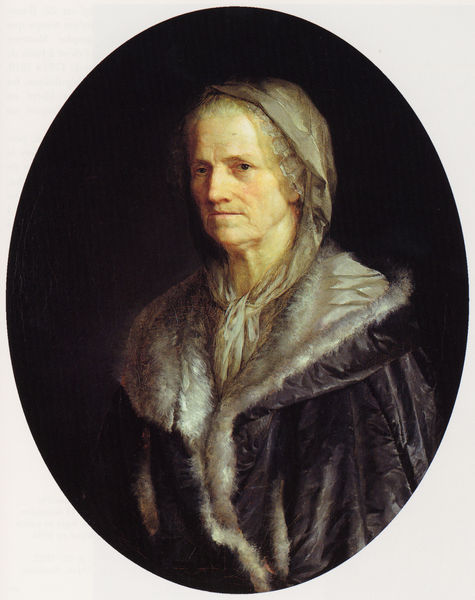
Titel: Madame Simon, née Anne-Christine Dunebier, Madame Simon, geborene Anne-Christine Dunebier
Künstler: Pierre Paul Prudhon
Standort: Karlsruhe
Institution: Staatliche Kunsthalle Karlsruhe
Schlagwörter: blau, dunkel, gemälde, himmel, kopf, schatten, umhang, weiß, braun, frau, grau, haar, hell, hintergrund, mund, nacht, nase, ohr, profil, schwarz, stirn, zeichnung, blick, dame, schal, schleier, tuch, haube, malerei, alt, jacke, alte, augen, barock, blass, falten, gesicht, inkarnat, knoten, kragen, pelz, rahmen, rembrandt, spitze, trauer, bild, bildnis, hals, portrait, porträt, öl, natur, auge, haare, mantel, realismus, reich, mutter, brustbild, kinn, lippen, renaissance, seide, traurig, kreis, oval, rund, tondo, fell, farbig, wangen, alte dame, bäuerin, lila, ich seh nix, witwe, kopftuch, realistisch, ernst, schmal, streng, glanz, halstuch, glänzend, stil, edel, stofflichkeit, wange, feinmalerei, fotorealistisch, oberkörper, geschlossen, abbild, bauer, satin, offen, alter, greis, medaillon, künstler, dreiviertel, häubchen, brokat, pinselstrich, portrai, portret, halbrund, pelzkragen, halbportrait, pelzmantel, halbprofil, medallion, halbporträt, müde, backe, reichtum, naturalistisch, greisin, nas, dürer, gesichtszüge, alte frau, oma, pelt, fassung, portraät, individuell, kapuze, großmutter, pelzbesatz, rün, mimesis, kunstwerk, denner, mantekl, pelzfutter, skeptischer blick, dünne lippen, frauu, stilvoll, selbtbildnis, emund, #bäuerin, arbeiterun, reiche frau, grauehaare